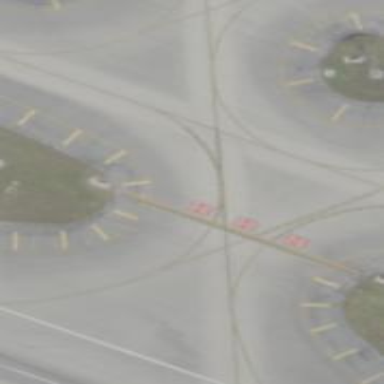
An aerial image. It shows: Image of taxiway at airport.